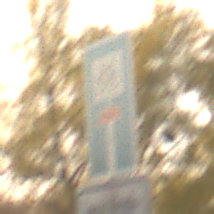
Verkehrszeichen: SackgasseRadverkehrDurchlaessig
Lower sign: HinweisGeaenderteVorfahrtVerkehrsfuehrungVerkehrsregelung3
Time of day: SunriseSunset
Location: Roofed (Suburban)
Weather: Clear
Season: NotSpecified
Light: Natural